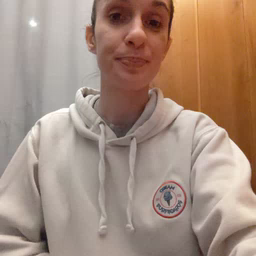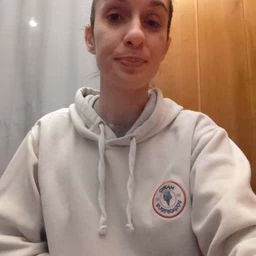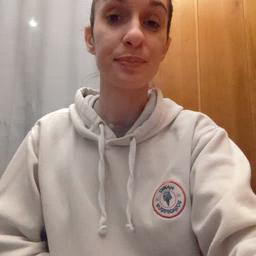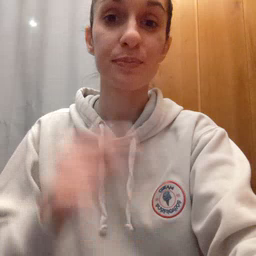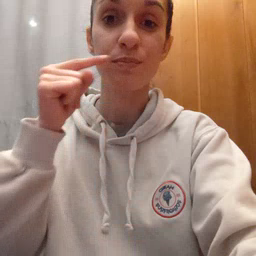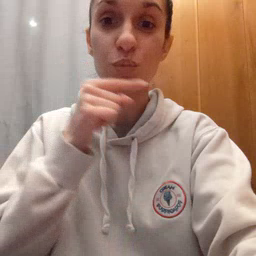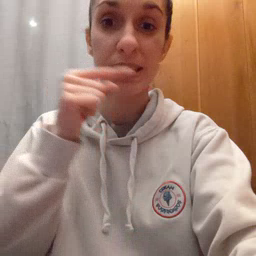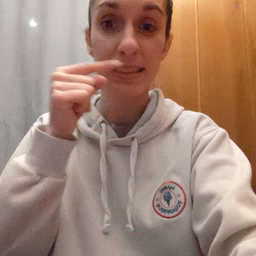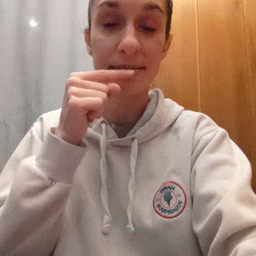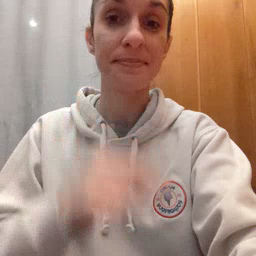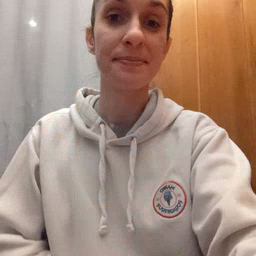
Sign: toothbrush